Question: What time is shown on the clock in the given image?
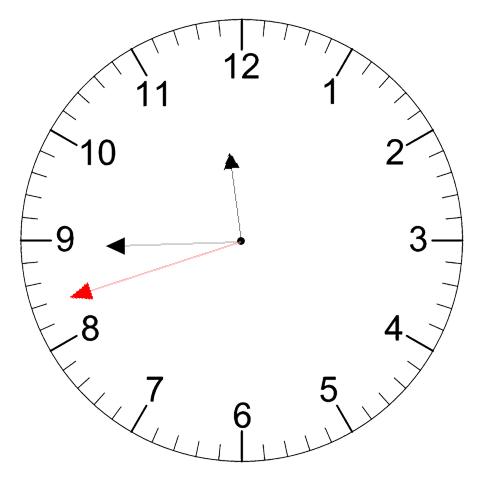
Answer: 11:44:42